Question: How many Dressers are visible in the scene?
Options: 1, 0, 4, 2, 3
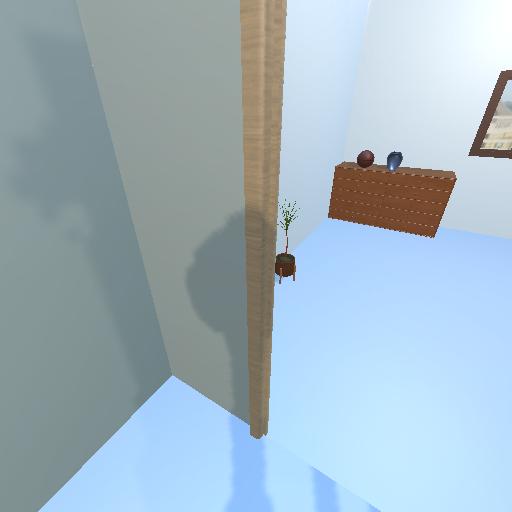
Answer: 1